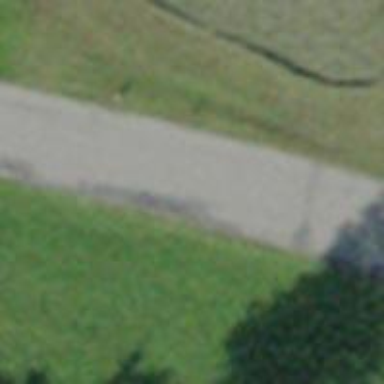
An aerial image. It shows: Unclassified road with asphalt surface.